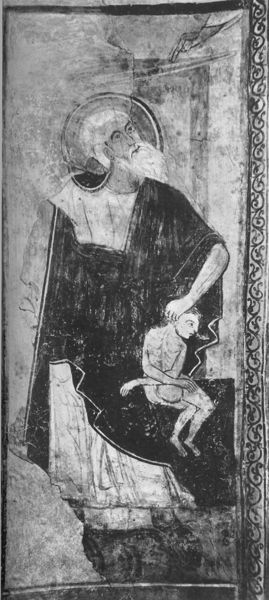
Titel: Wandmalerei im Baptisterium der Kathedrale in Concordia Sagittaria
Standort: Concordia Sagittaria, Baptisterium der Kathedrale (EU - I - Venetien)
Schlagwörter: hand, kopf, mann, nackt, umhang, weiß, sitzen, finger, grau, rücken, schwarz, blick, hochformat, malerei, ornament, alt, bart, wand, arm, falten, stehen, hände, gewand, mantel, sitzend, stehend, kind, perspektive, klein, men, priest, religious, white, black, collar, dark, dress, face, nose, old, painting, robe, sitting, wall, ornamente, decorative, rug, faltenwurf, junge, dünn, dürr, greis, religion, barfuß, groß, druck, schwarzweiß, ranke, heiligenschein, heaven, man, naked, nude, roman, priester, segnen, ear, head, heiliger, child, eyes, fresko, black and white, frame, mouth, beard, old man, saint, small, drape, drapery, säugling, pistole, human, jesus, eye, legs, segensgestus, cloth, fingers, god, glorie, christ, gottvater, baby, fresco, pointing, humans, christian, blessing, son, kid, hold, gott, prophet, kill, border, mosaic, mural, halo, jerusalem, mensch, alb, sitiing, bless, damaged, ray, instructions, ikone, abraham, 2d, hale, isaac, old ma, religion+christentum, mennsch, sühne, simeon, nacket, undergarment, ki